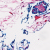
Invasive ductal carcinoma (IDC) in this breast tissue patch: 0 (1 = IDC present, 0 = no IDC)